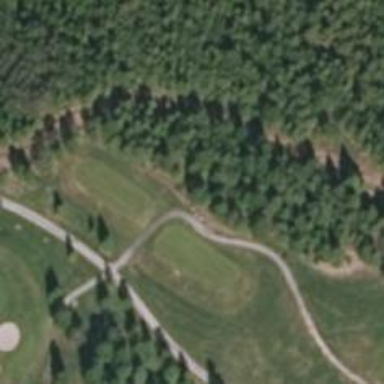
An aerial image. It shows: Path used for both walking and golf.